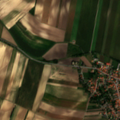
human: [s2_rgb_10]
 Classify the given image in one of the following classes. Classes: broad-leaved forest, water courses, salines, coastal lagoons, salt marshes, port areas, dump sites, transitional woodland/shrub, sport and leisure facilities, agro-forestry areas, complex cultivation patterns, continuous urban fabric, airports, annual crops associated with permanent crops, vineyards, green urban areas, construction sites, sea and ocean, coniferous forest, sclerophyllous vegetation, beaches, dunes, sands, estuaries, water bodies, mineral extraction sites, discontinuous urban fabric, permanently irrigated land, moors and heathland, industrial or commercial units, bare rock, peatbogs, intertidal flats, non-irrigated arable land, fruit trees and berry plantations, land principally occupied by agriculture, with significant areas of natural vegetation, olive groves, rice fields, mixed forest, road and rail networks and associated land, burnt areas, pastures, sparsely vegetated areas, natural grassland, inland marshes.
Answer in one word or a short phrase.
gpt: discontinuous urban fabric, non-irrigated arable land